Question: This is challenging me. I've trying to plot a chart based on DataFrame:
'''
BaseDate EventDate EventType
11/6/2009 11/6/2009 9:00 S
11/6/2009 11/6/2009 17:00 E
11/9/2009 11/9/2009 10:00 S
11/9/2009 11/9/2009 14:00 E
11/10/2009 11/10/2009 11:00 S
11/10/2009 11/10/2009 18:00 E
11/11/2009 11/11/2009 9:00 S
11/11/2009 11/11/2009 10:00 E
11/12/2009 11/12/2009 7:00 S
11/12/2009 11/12/2009 20:00 E
'''
The plot itself is very simple: I want to draw a vertical line for every EventTime and colored by EventType. Of course, the most obvious call doesn't work: 'ggplot(logdates, aes(x = EventDate, y = EventType, color = EventType)) + geom_bar()'.
Do you have any idea on how to create this chart?
:
as requested, here is a draft of what I'm trying to do. Note that there is no Y axis, as I don't have any value for it.

Thanks!
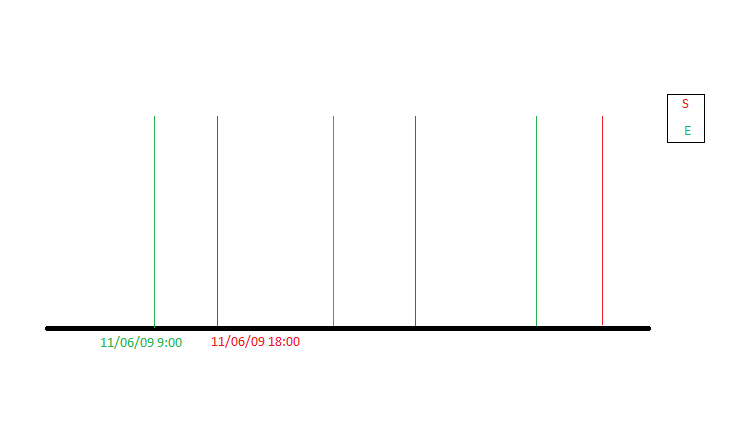
Answer: First, make sure everything is defined correctly:
'''
df$EventTime <- as.POSIXct(df$EventTime, format='%m/%d/%Y %H:%M', tz="UTC")
df$EventType <- as.factor(df$EventType)
'''
Not sure if that's close to what you want, but at least it has some vertical lines:
'''
ggplot(df, aes(x=EventTime,
ymin=0,
ymax=1,
colour=EventType)) +
geom_linerange() +
theme(axis.text.y=element_blank(),
axis.ticks.y=element_blank())
'''